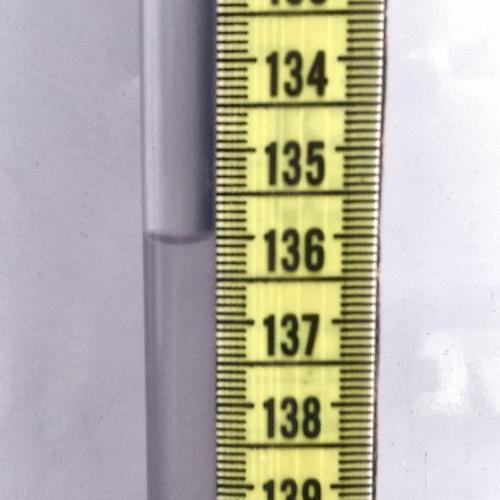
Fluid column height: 136.0 cm